Question: I created a google maps store locator and im using a jquery pagination to show only 5 results per page. It works. The only problem is that every time I hit search it duplicates the pagination.

Code:
'''
function paginate(){
var page = 1;
var itemsPerPage = 4;
var prev = "Previous Results";
var next = "More Results";
var $entries = $("#entries");
var $list = $entries.children("ul:first");
$list.children().eq(itemsPerPage).nextAll().andSelf().hide();
var $pagination = $("<ul class='pagination'></ul>").each(function () {
var itemsTotal = $list.children().size();
var pages = Math.ceil(itemsTotal / itemsPerPage);
$(this).append("<span class='endline'></span>");
$(this).append("<li class='prev'>" + prev + "</li>");
$(this).append("<li class='more'>" + next + "</li>");
}).appendTo($entries);
$pagination.children("li:first").hide();
$pagination.children().click(function () {
if ($(this).text() == prev)
page = page - 1;
else if ($(this).text() == next)
page = page + 1;
var firstToShow = (page - 1) * itemsPerPage;
var lastToShow = page * itemsPerPage;
$list.children().hide().slice(firstToShow, lastToShow).slideDown('slow');
if (page == 1)
$(this).parent().find("li:first").hide();
else
$(this).parent().find("li:first").show();
if (page == Math.ceil($list.children().size() / itemsPerPage))
$(this).parent().find("li:last").hide();
else
$(this).parent().find("li:last").show();
});
}
'''
And then in the google maps javascript I have (code is taken from <URL>:
'''
function searchLocationsNear(center) {
var radius = document.getElementById('radiusSelect').value;
var searchUrl = 'genxml.php?lat=' + center.lat() + '&lng=' + center.lng() + '&radius=' + radius;
GDownloadUrl(searchUrl, function(data) {
var xml = GXml.parse(data);
var markers = xml.documentElement.getElementsByTagName('marker');
map.clearOverlays();
var sidebar = document.getElementById('sidebar');
sidebar.innerHTML = '';
if (markers.length == 0) {
sidebar.innerHTML = '<p class="caption">No results found.</p>';
map.setCenter(new GLatLng(40, -100), 4);
return;
}
var bounds = new GLatLngBounds();
for (var i = 0; i < markers.length; i++) {
var name = markers[i].getAttribute('name');
var address = markers[i].getAttribute('address');
var type = markers[i].getAttribute('type');
var distance = parseFloat(markers[i].getAttribute('distance'));
var point = new GLatLng(parseFloat(markers[i].getAttribute('lat')),
parseFloat(markers[i].getAttribute('lng')));
var marker = createMarker(point, name, address, type);
map.addOverlay(marker);
var sidebarEntry = createSidebarEntry(marker, name, address, distance, type);
sidebar.appendChild(sidebarEntry);
bounds.extend(point);
}
paginate();
results();
map.setCenter(bounds.getCenter(), map.getBoundsZoomLevel(bounds));
});
}
'''
html:
'''
<div id="entries">
<ul id="sidebar">
<li>all the entries</li>
<li>all the entries</li>
...etc
</ul>
and then the pagination
<ul class="pagination"></ul>
</div>
'''
and on the button there is:
'''
<input type="button" onclick="searchLocations()" class="submit" value="Search"/>
'''
and that function is:
'''
function searchLocations() {
var address = document.getElementById('addressInput').value;
geocoder.getLatLng(address, function(latlng) {
if (!latlng) {
sidebar.innerHTML = '<p class="caption"><b>No results found.</b><br><br>Please try your search again. Make sure to enter a single city, state, or zip code.</p>';
} else {
searchLocationsNear(latlng);
filter();
}
});
}
'''
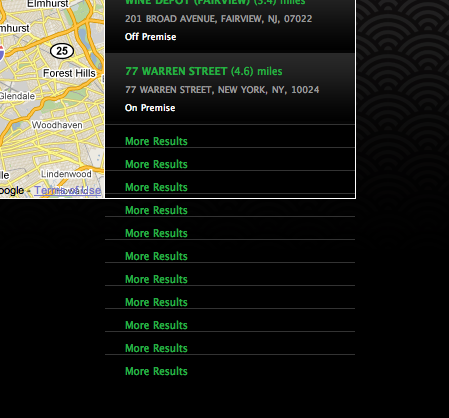
Answer: Add the following line to remove any existing pagination before it is re-created in the 'paginate()' function:
'''
$(".pagination").remove();
'''
So you end up with:
'''
$(".pagination").remove();
var $pagination = $("<ul class='pagination'></ul>").each(function () {
...
}).appendTo($entries);
'''